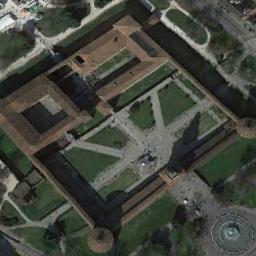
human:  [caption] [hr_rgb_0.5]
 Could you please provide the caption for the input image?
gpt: The grass is around the palace .

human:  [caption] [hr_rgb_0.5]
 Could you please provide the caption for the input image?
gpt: The palace is on the grass next to some trees .

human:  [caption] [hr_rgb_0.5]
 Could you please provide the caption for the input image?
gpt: The brown palace has a park, A tower and some courtyards .

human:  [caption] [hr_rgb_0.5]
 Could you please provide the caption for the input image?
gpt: There are four trapezoidal lawns in front of the palace .

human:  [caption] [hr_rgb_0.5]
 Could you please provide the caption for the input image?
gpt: There are some green lawns at the brown palace .